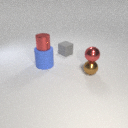
small gray rubber cube to the right of large blue rubber cylinder